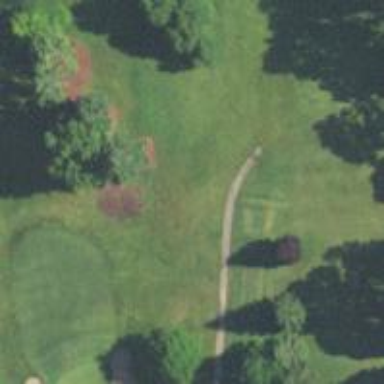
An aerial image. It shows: Path used for both walking and golf.